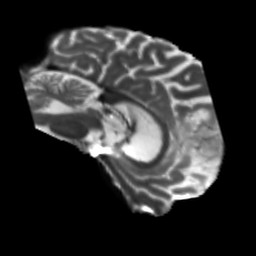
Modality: T2w
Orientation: sagittal
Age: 55
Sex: male
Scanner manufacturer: siemens
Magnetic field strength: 3 T
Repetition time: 5.47 s
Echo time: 0.0854 s